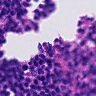
Metastatic tissue present: no